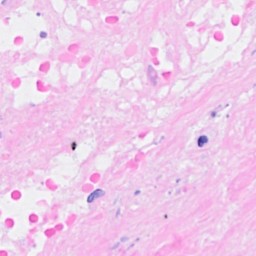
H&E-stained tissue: Breast